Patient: sex F, age 71
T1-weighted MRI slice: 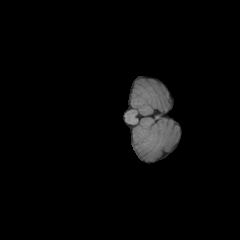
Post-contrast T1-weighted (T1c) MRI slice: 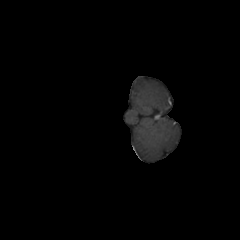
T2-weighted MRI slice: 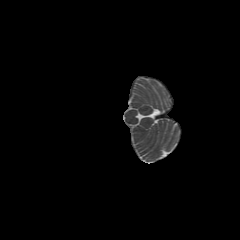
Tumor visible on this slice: no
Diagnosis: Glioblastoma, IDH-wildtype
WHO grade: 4